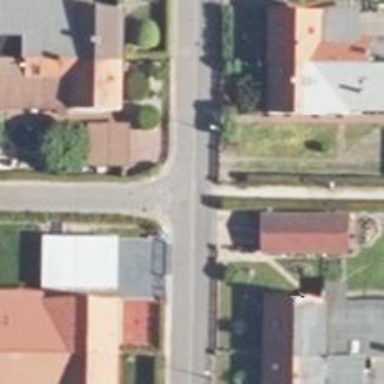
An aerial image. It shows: Smooth asphalt road in residential area.